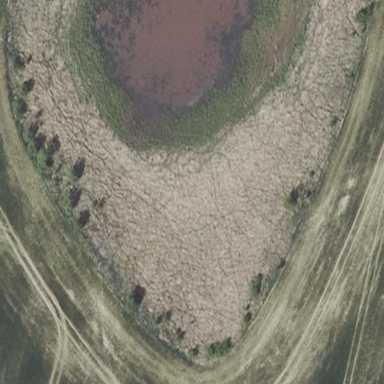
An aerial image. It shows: Wetland area characterized by wet meadow.